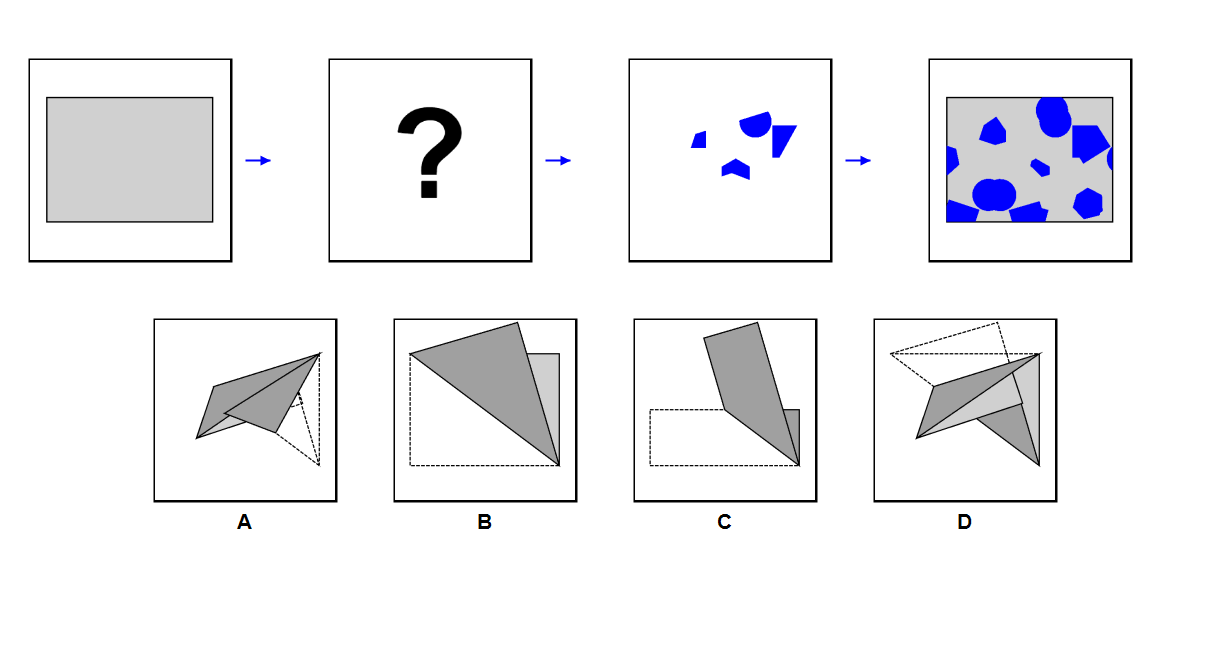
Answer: C